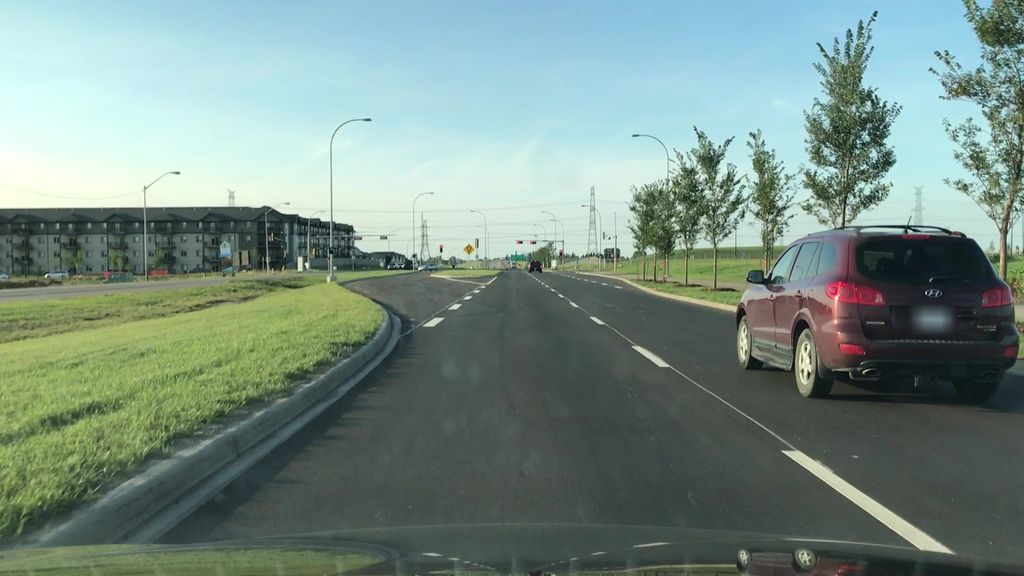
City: edmonton